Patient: sex M, age 43
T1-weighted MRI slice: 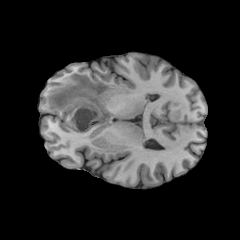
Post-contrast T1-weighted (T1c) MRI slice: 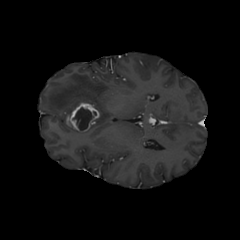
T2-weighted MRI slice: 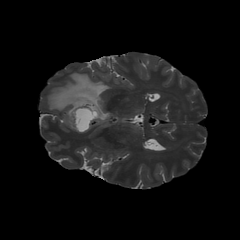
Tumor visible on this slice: yes
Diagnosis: Glioblastoma, IDH-wildtype
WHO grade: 4